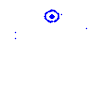
Particle: pion